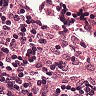
Metastatic tissue present: no